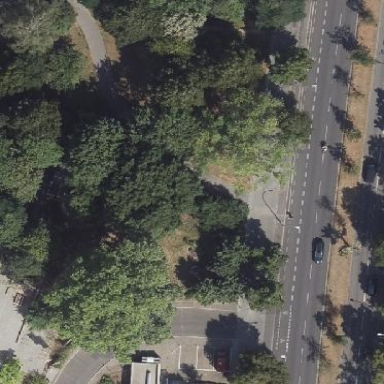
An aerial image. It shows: Park.